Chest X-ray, AP view. Patient: 77 years old, sex F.
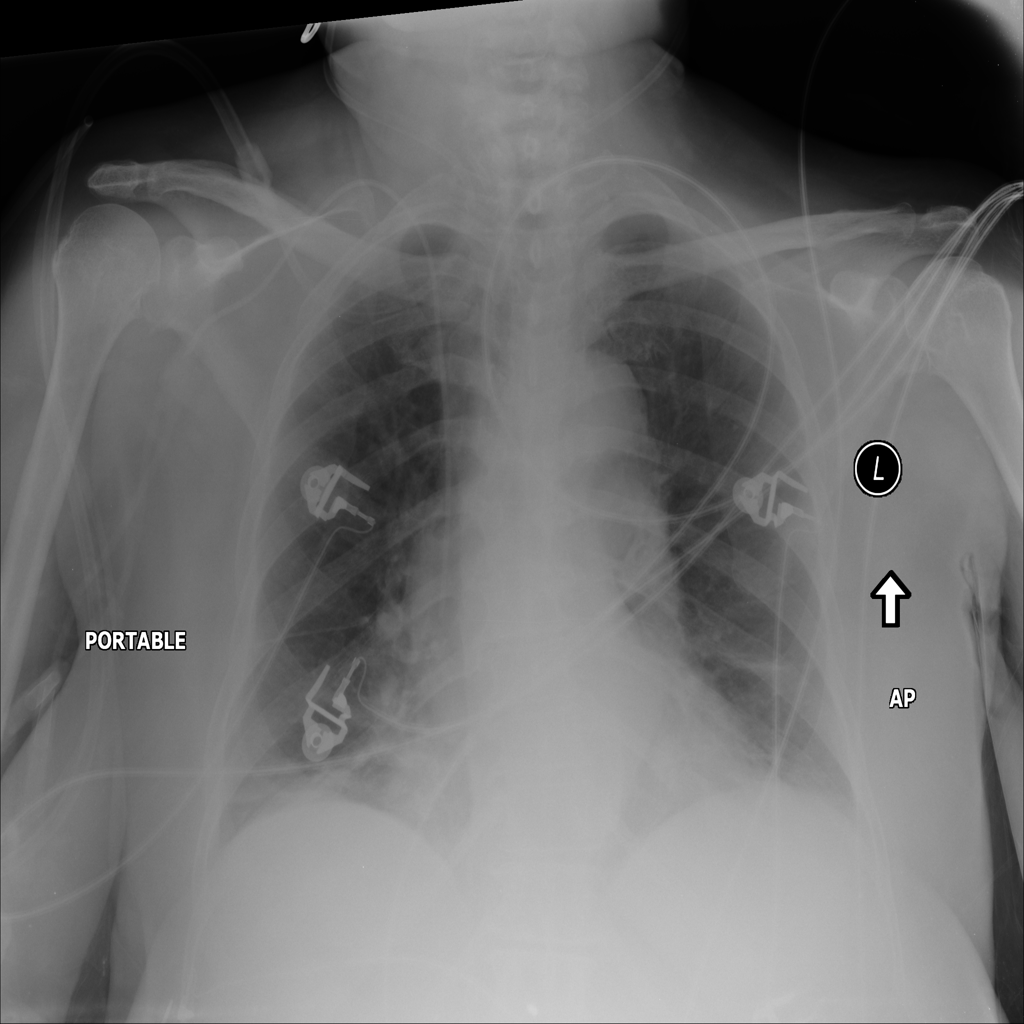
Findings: Atelectasis